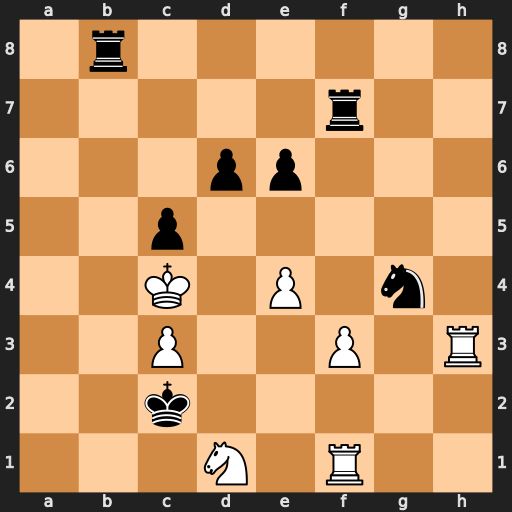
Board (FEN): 1r6/5r2/3pp3/2p5/2K1P1n1/2P2P1R/2k5/3N1R2
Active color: w
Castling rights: -
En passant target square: -
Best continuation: fxg4 Rxf1 Ne3+ Kd2 Nxf1+